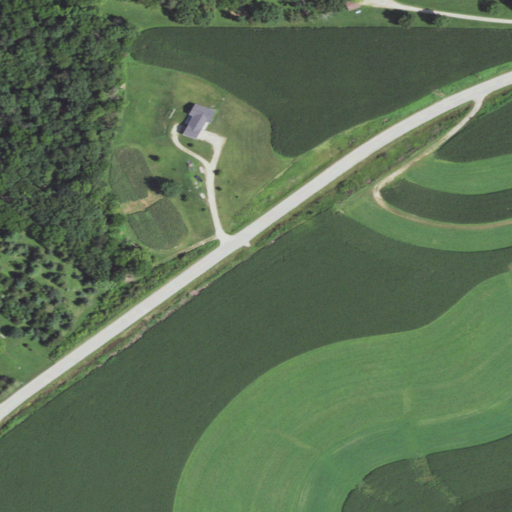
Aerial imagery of mountains in Iowa named Dubuque Hills containing cultivated crops, grassland, deciduous forest, low intensity development, pasture, open development, and medium intensity development